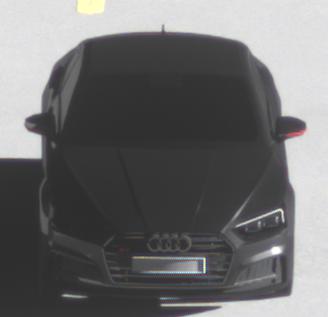
Make: Audi
Model: S5 Sportback
Detailed model: 8T Facelift
Model produced from: 2011
Model produced until: 2016
Doors: 5
Color: black
Road condition: dry road
Daytime: morning or afternoon
Contrast: high contrast